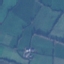
Land use / land cover class: Pasture